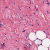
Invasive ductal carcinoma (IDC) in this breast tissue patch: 0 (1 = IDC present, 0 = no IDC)